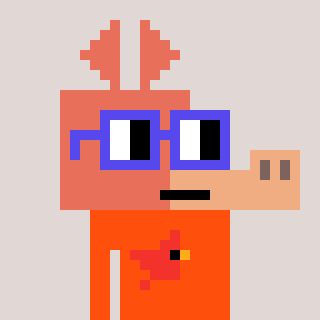
a pixel art character with square blue glasses, a aardvark-shaped head and a orange-colored body on a warm background